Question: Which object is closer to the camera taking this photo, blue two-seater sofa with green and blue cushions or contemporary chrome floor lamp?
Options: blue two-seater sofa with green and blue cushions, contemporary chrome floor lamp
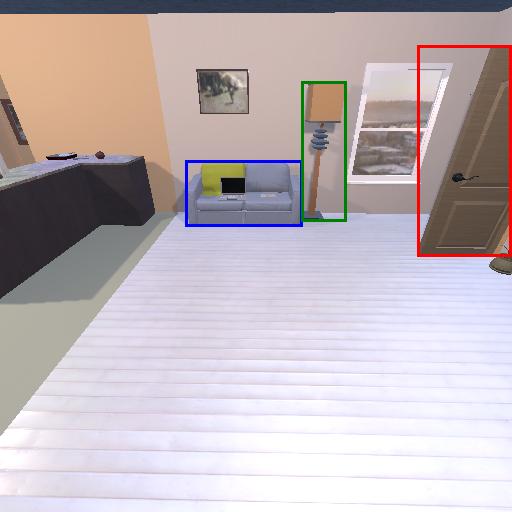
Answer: blue two-seater sofa with green and blue cushions